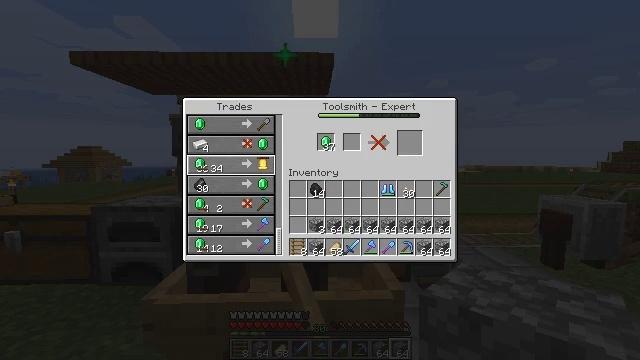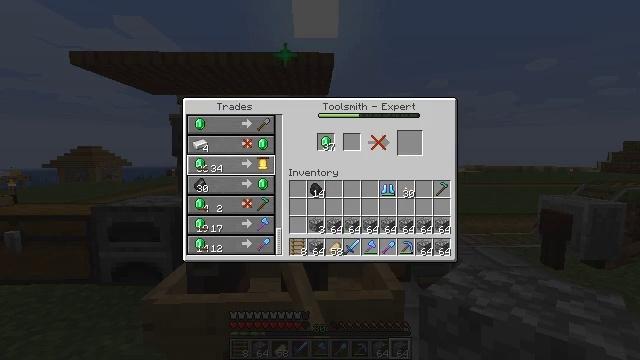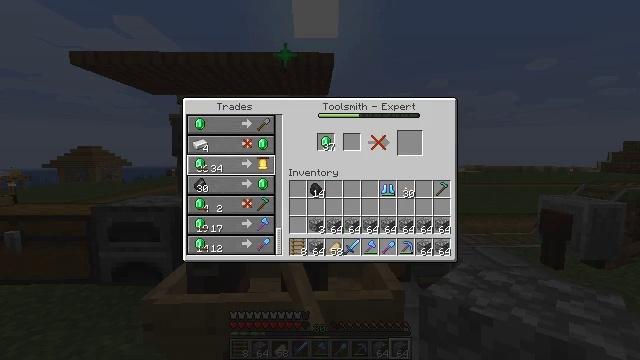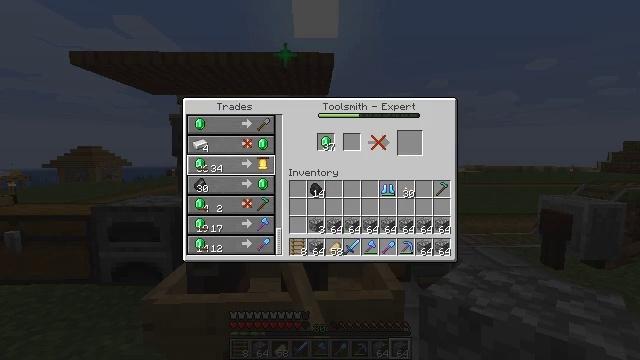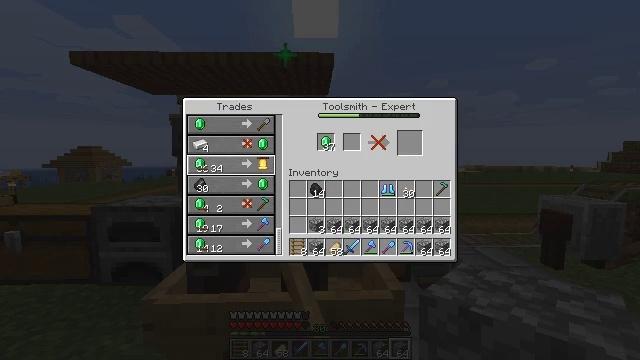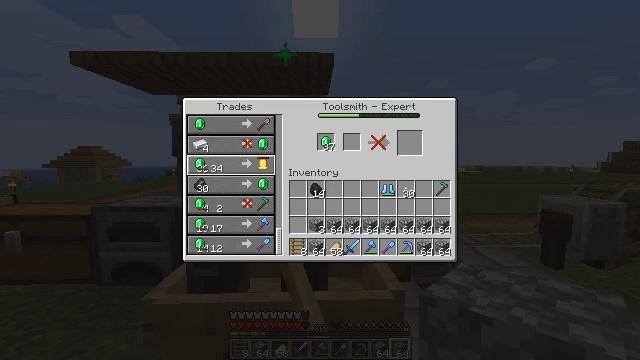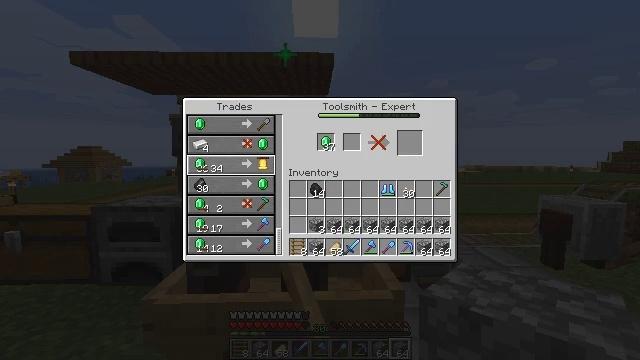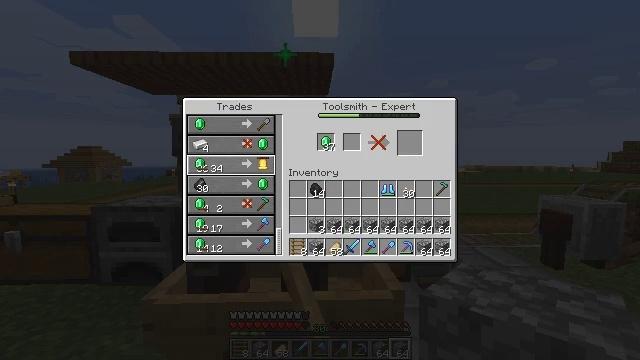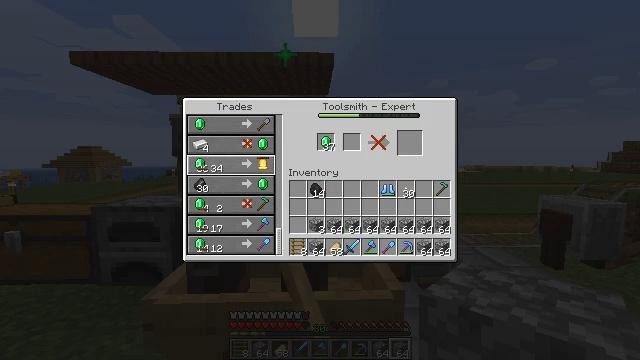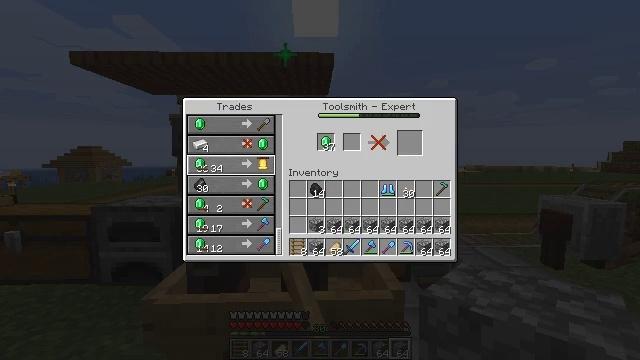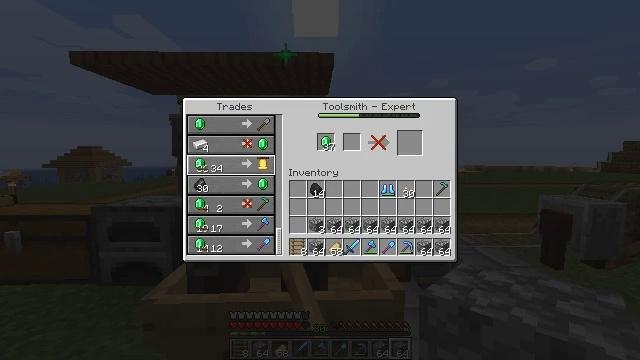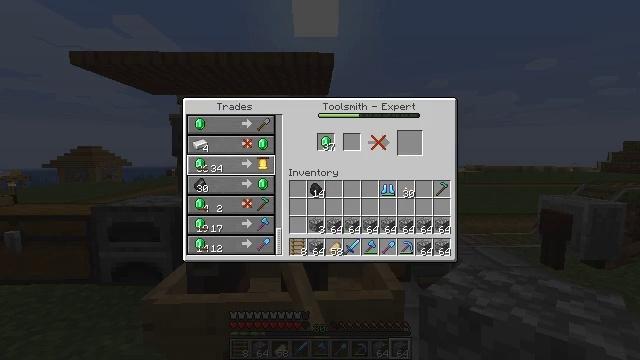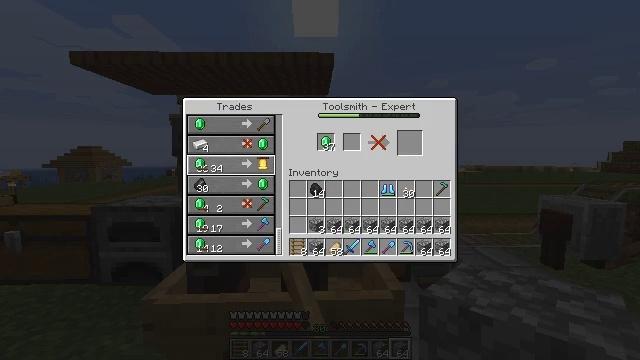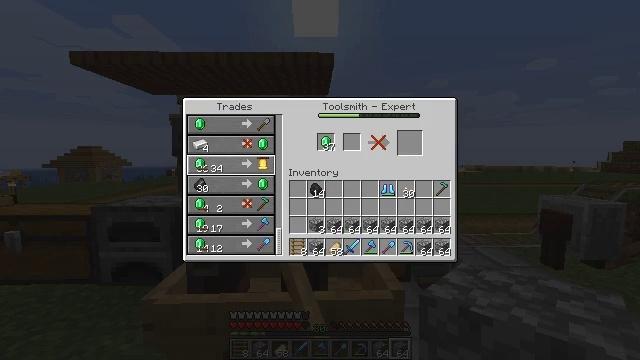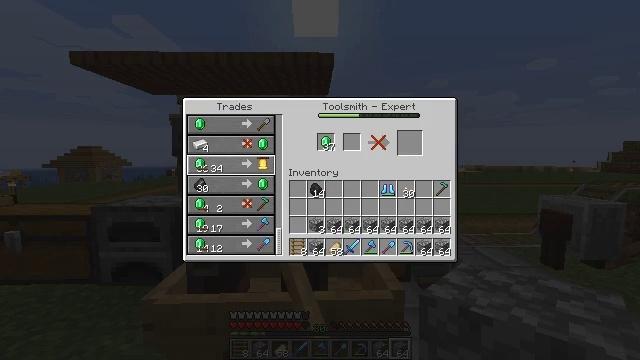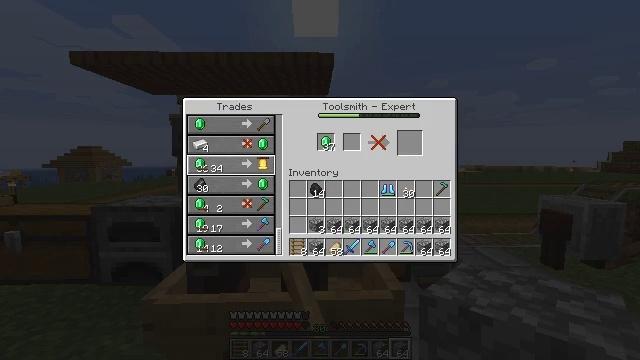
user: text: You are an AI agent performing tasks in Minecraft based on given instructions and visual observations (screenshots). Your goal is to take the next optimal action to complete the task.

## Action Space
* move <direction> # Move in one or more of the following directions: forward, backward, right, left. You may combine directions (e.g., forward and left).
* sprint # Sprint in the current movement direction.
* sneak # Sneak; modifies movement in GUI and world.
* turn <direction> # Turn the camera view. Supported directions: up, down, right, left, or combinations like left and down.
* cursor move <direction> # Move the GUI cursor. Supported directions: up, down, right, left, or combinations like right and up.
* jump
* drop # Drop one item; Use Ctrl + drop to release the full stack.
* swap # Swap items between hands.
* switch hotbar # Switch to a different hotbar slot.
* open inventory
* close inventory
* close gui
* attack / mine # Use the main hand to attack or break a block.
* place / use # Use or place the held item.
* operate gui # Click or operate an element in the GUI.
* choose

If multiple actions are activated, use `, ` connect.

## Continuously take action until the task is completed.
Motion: motion action
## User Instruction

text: Use diamonds and a stick to craft a diamond shovel.
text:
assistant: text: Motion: no_op
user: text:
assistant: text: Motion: no_op
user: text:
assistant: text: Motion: no_op
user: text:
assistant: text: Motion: no_op
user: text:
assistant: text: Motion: no_op
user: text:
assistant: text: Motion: no_op
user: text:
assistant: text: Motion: no_op
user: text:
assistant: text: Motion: no_op
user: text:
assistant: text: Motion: no_op
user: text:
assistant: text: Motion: no_op
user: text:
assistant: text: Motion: no_op
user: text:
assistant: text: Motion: no_op
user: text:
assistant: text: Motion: no_op
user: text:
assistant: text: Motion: no_op
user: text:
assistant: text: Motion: no_op
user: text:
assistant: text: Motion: no_op
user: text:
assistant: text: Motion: no_op
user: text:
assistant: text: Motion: no_op
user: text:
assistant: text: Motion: no_op
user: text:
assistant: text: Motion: no_op
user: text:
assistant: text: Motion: no_op
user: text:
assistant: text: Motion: no_op
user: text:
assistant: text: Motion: no_op
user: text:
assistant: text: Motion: no_op
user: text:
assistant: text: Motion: no_op
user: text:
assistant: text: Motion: no_op
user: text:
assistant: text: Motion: no_op
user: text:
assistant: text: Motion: no_op
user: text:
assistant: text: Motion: no_op
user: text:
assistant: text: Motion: no_op